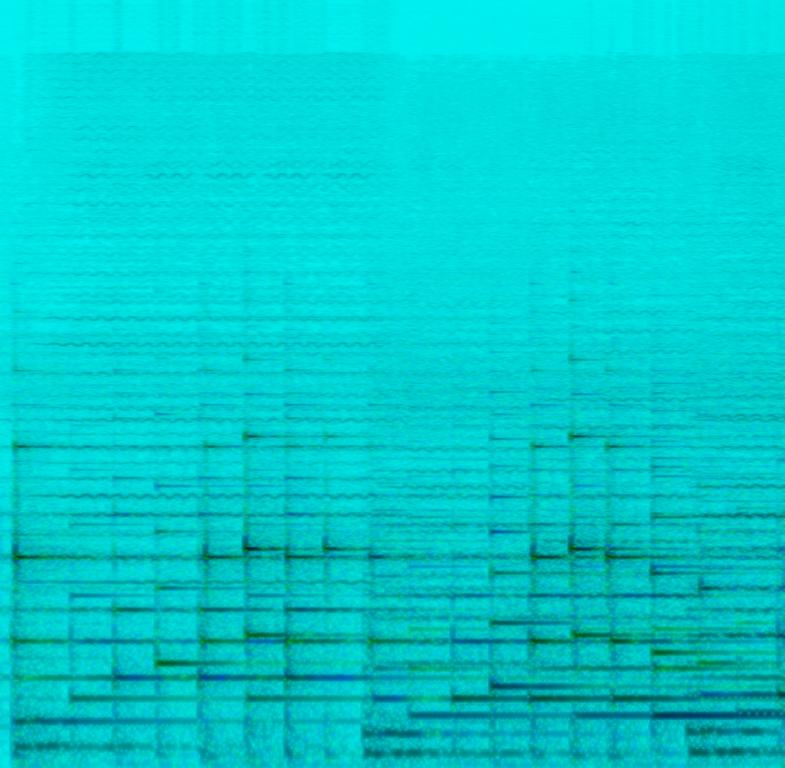
The low quality recording features a mellow piano melody playing over sustained strings melody. It sounds sad, emotional and passionate.